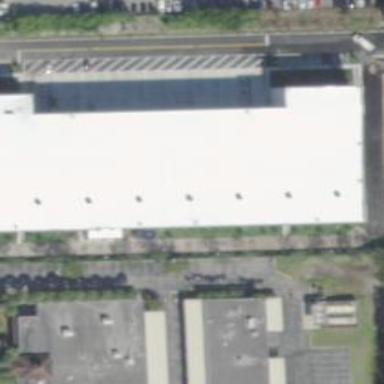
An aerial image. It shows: Warehouse building.